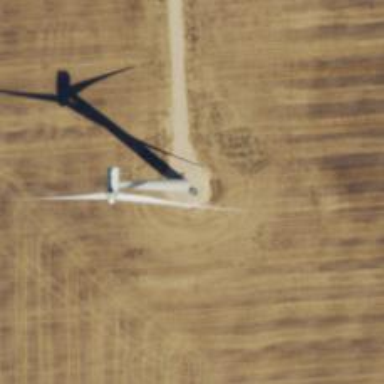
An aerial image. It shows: Wind generator powered by horizontal-axis wind turbine.